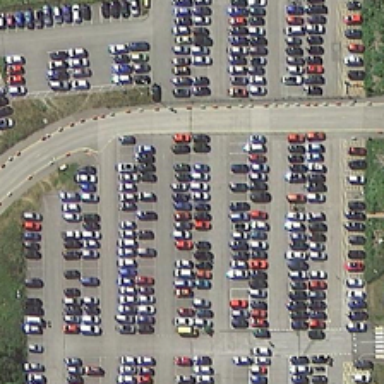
A parking lot with many orderly cars parked is separated to two parts by a road .